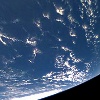
Label: water